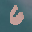
Label: 6